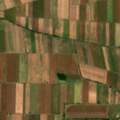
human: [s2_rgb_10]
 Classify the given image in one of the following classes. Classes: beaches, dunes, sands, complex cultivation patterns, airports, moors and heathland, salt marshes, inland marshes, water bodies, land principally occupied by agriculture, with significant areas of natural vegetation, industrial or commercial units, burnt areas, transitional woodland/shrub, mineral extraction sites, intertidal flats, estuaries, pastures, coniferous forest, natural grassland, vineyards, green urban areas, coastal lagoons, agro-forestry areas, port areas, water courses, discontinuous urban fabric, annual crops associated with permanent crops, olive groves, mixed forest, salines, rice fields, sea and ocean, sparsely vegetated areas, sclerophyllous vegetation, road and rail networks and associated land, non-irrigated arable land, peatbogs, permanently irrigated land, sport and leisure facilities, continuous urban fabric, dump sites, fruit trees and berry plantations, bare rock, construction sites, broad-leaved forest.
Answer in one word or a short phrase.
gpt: discontinuous urban fabric, non-irrigated arable land